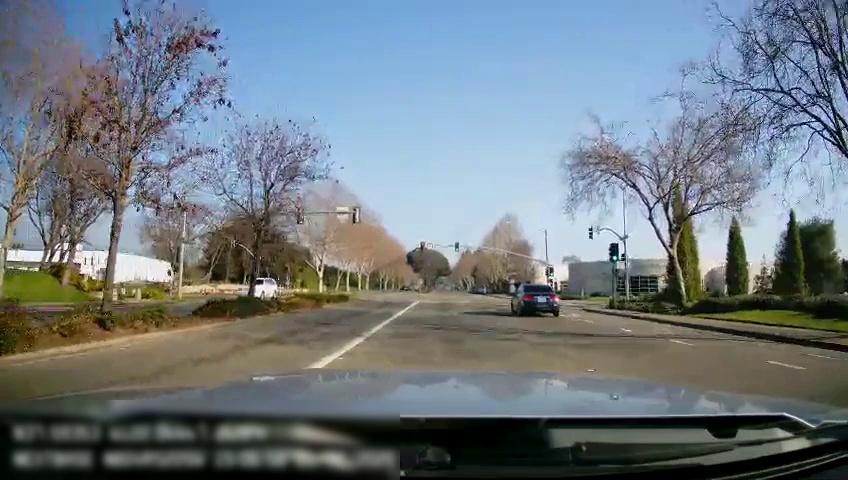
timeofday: Day
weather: Sunny
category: Drivable Space
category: Drivable Space
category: Vehicles | SUV
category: Vehicles | Car
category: Lanes | Current Lane
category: Lanes | Current Lane
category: Traffic | Lights
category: Traffic | Lights
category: Traffic | Lights
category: Traffic | Lights
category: Traffic | Lights
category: Traffic | Lights
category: Traffic | Lights
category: Traffic | Lights